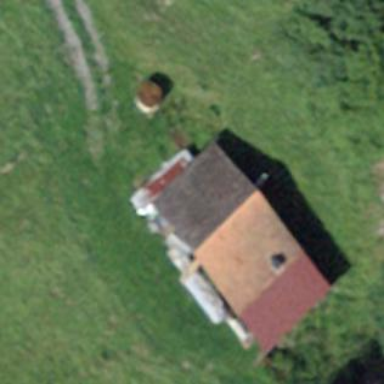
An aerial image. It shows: Cabin is depicted in the image.